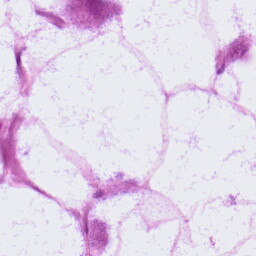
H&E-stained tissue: LymphNode